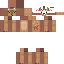
A female animal skin with medium skin, wearing ginger long hair dressed in a blue hoodie and brown skirt, featuring a closed mouth.